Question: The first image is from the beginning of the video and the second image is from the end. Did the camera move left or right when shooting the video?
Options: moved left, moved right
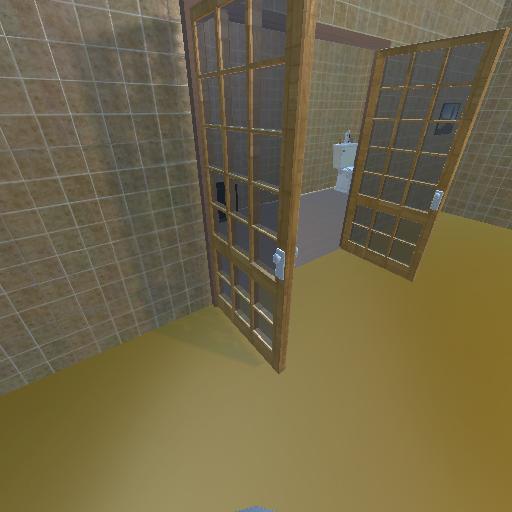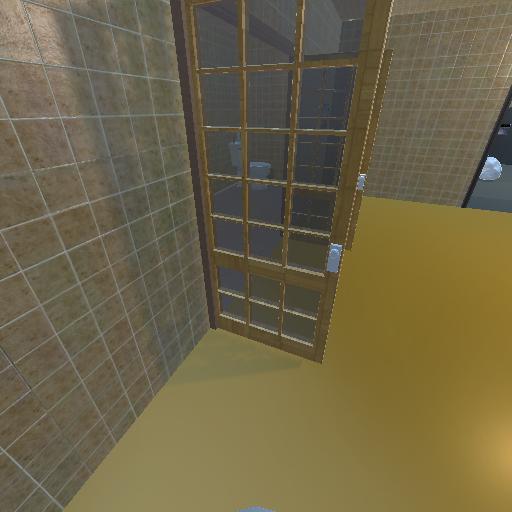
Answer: moved left